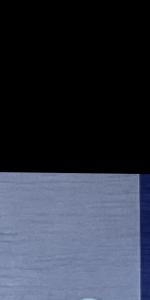
Label: Empty